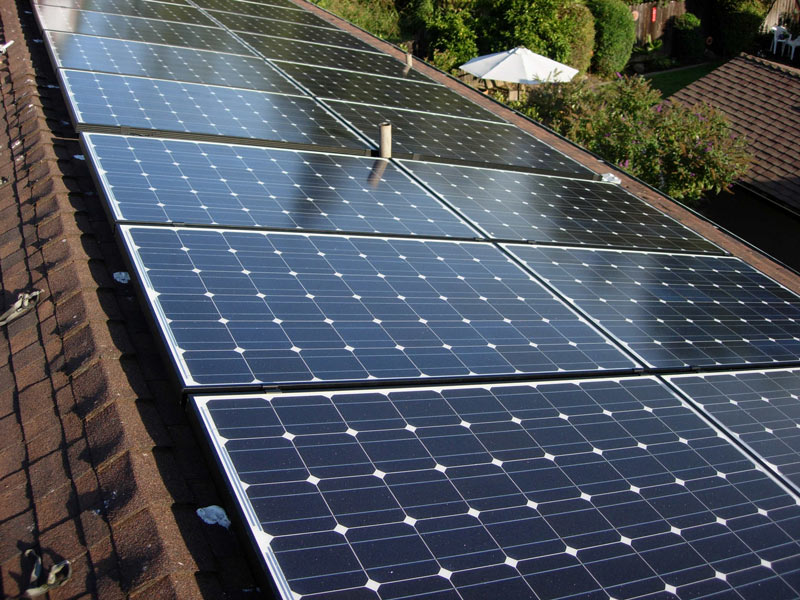
Label: Clean